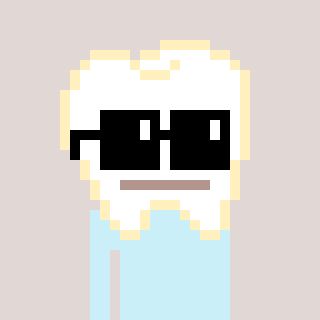
a pixel art character with square black sunglasses, a tooth-shaped head and a grayscale-colored body on a warm background